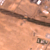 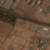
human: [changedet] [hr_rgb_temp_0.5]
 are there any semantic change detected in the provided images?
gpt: New buildings and a green area are present near the street.